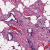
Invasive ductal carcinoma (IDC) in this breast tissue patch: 1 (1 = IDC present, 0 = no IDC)